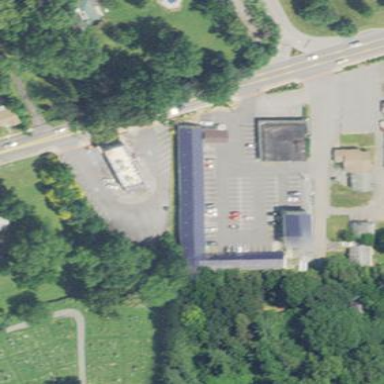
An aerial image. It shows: Motel building.